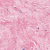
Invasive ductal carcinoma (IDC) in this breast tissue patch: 0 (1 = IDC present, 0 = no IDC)